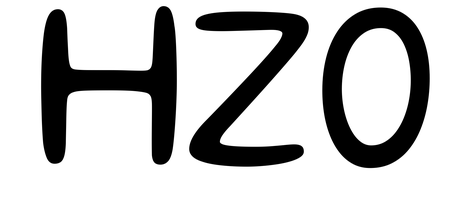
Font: Gluten_Light